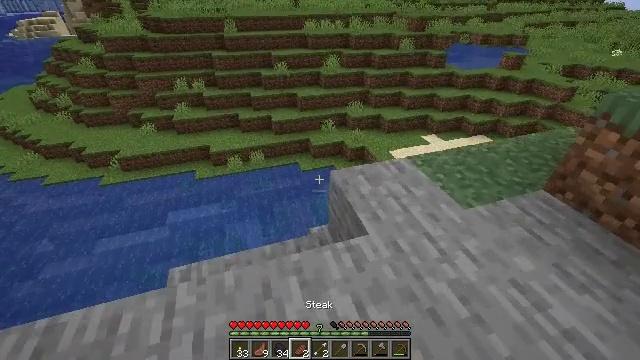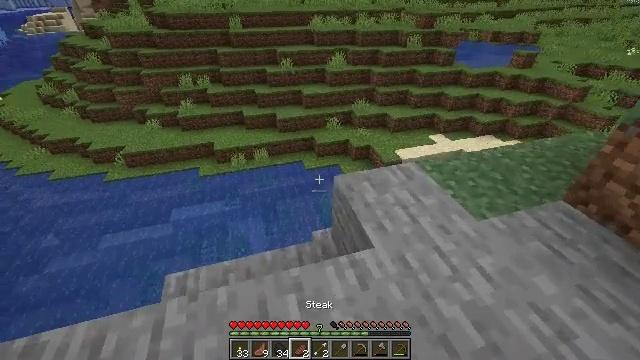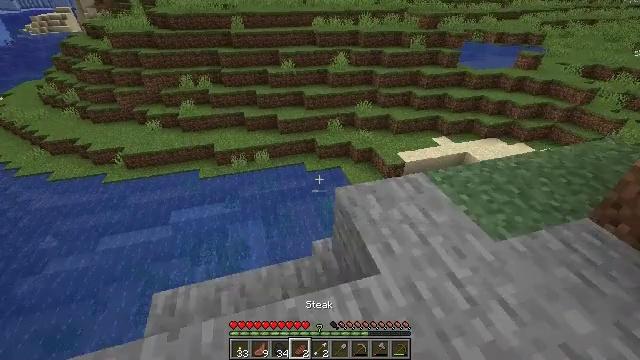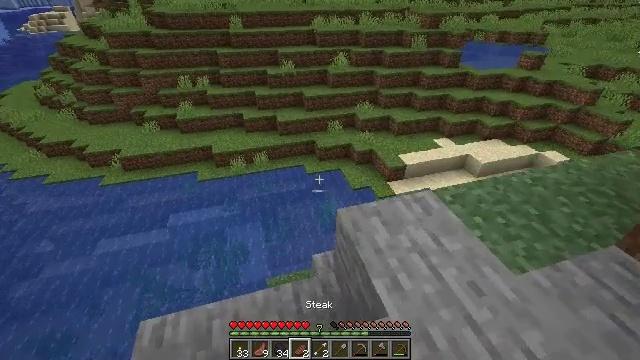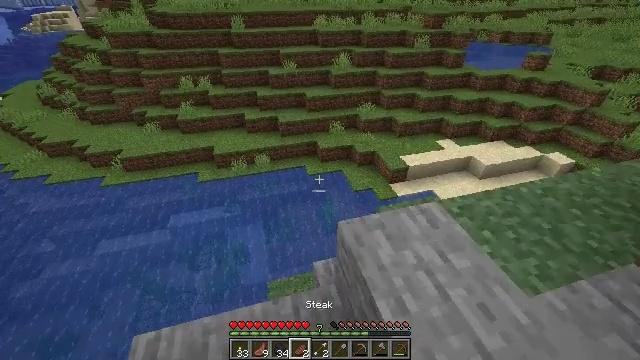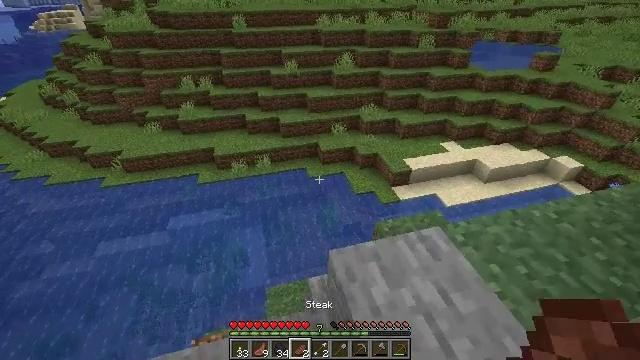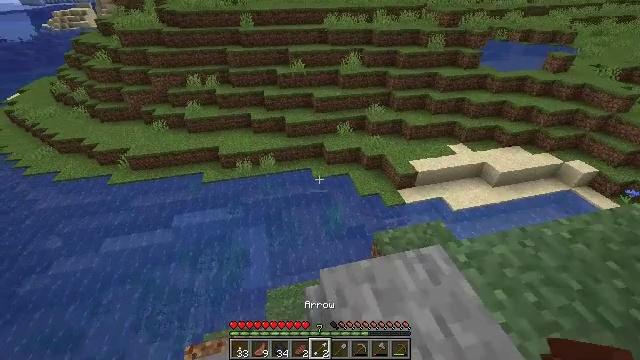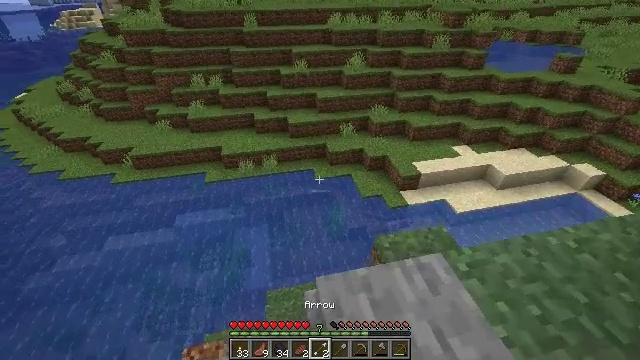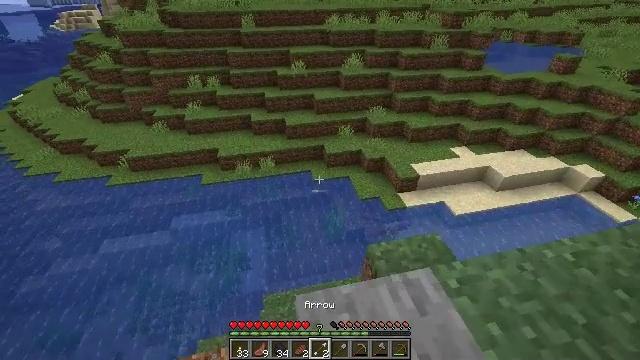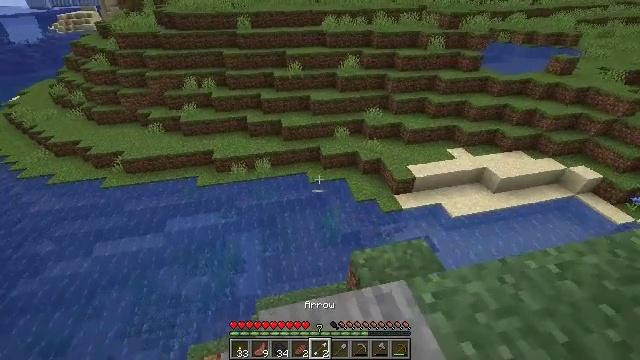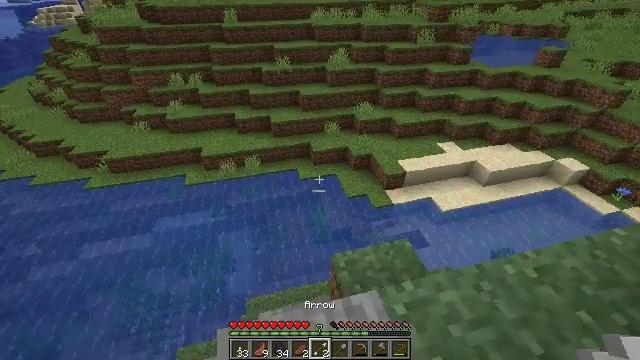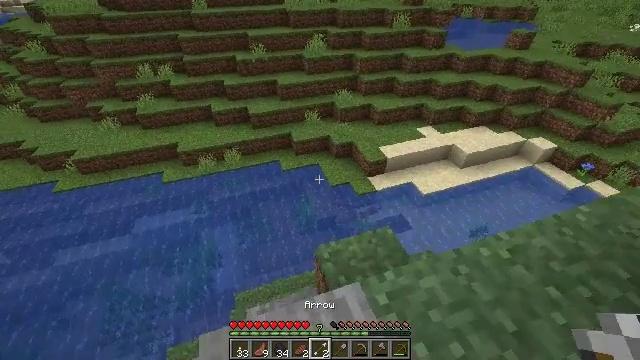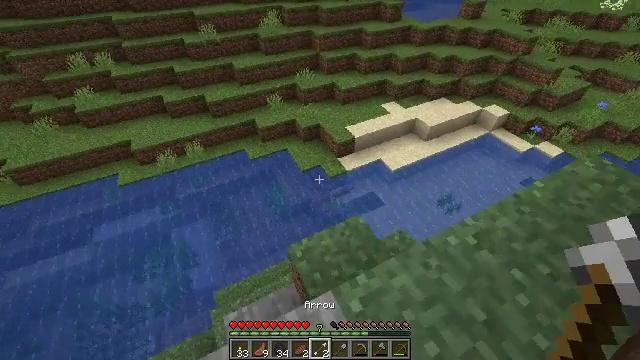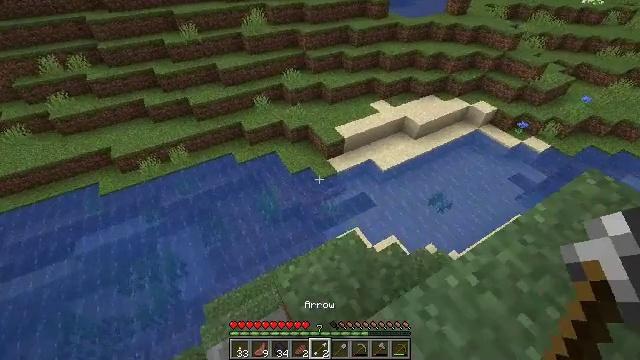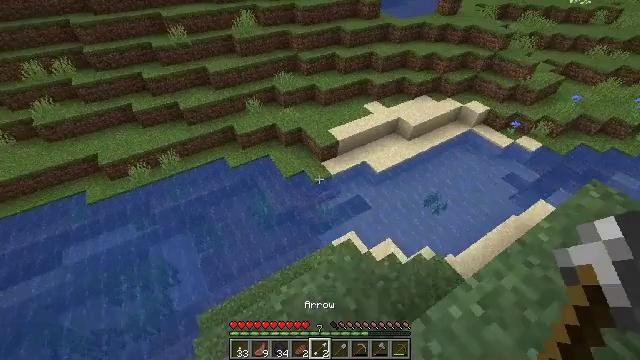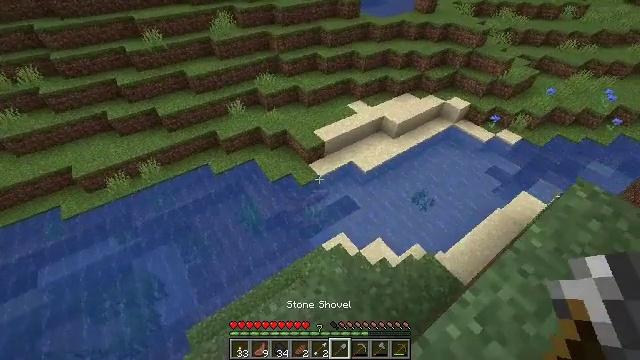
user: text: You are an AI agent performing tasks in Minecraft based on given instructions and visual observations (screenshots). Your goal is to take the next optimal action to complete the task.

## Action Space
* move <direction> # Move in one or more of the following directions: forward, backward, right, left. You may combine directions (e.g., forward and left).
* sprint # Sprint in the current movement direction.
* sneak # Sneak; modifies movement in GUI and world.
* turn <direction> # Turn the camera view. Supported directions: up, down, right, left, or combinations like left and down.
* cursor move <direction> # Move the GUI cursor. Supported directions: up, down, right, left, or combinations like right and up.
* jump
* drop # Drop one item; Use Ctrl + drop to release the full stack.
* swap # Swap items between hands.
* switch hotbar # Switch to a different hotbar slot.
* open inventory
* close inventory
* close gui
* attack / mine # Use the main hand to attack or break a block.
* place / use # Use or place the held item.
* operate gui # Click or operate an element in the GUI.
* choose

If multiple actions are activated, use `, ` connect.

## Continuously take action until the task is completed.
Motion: motion action
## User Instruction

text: Attack the ground to gather sand.
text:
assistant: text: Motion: move forward, turn left
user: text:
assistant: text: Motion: move forward
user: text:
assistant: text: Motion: move forward
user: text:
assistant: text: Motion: move forward and move right
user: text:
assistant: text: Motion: move forward and move right
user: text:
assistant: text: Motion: move forward and move right, turn left
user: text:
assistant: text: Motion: move forward and move right
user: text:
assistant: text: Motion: move right
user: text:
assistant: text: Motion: move forward and move right
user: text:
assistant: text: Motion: move forward and move right, turn right and down
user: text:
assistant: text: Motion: move forward, turn right and down
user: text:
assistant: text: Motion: move forward, turn right and down
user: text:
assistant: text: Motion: move forward, turn right
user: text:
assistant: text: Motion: move forward, turn right
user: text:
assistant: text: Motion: move forward, turn right
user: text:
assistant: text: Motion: move forward, turn right
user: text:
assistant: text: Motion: move forward, turn right and down
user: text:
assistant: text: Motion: move forward, turn right
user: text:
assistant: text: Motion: move forward, turn right and down
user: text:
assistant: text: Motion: move forward and move right, turn right and down
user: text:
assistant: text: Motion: move forward and move right, turn right and down
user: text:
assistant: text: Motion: move forward and move right, turn right
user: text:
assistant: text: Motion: move forward and move right, turn right
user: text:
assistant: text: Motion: move forward and move right
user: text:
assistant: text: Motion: move forward
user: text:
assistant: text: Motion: move forward
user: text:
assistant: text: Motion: move forward
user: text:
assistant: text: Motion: move forward, turn up
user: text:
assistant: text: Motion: move forward, turn left and up
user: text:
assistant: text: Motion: move forward, turn left and up